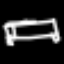
Label: bed